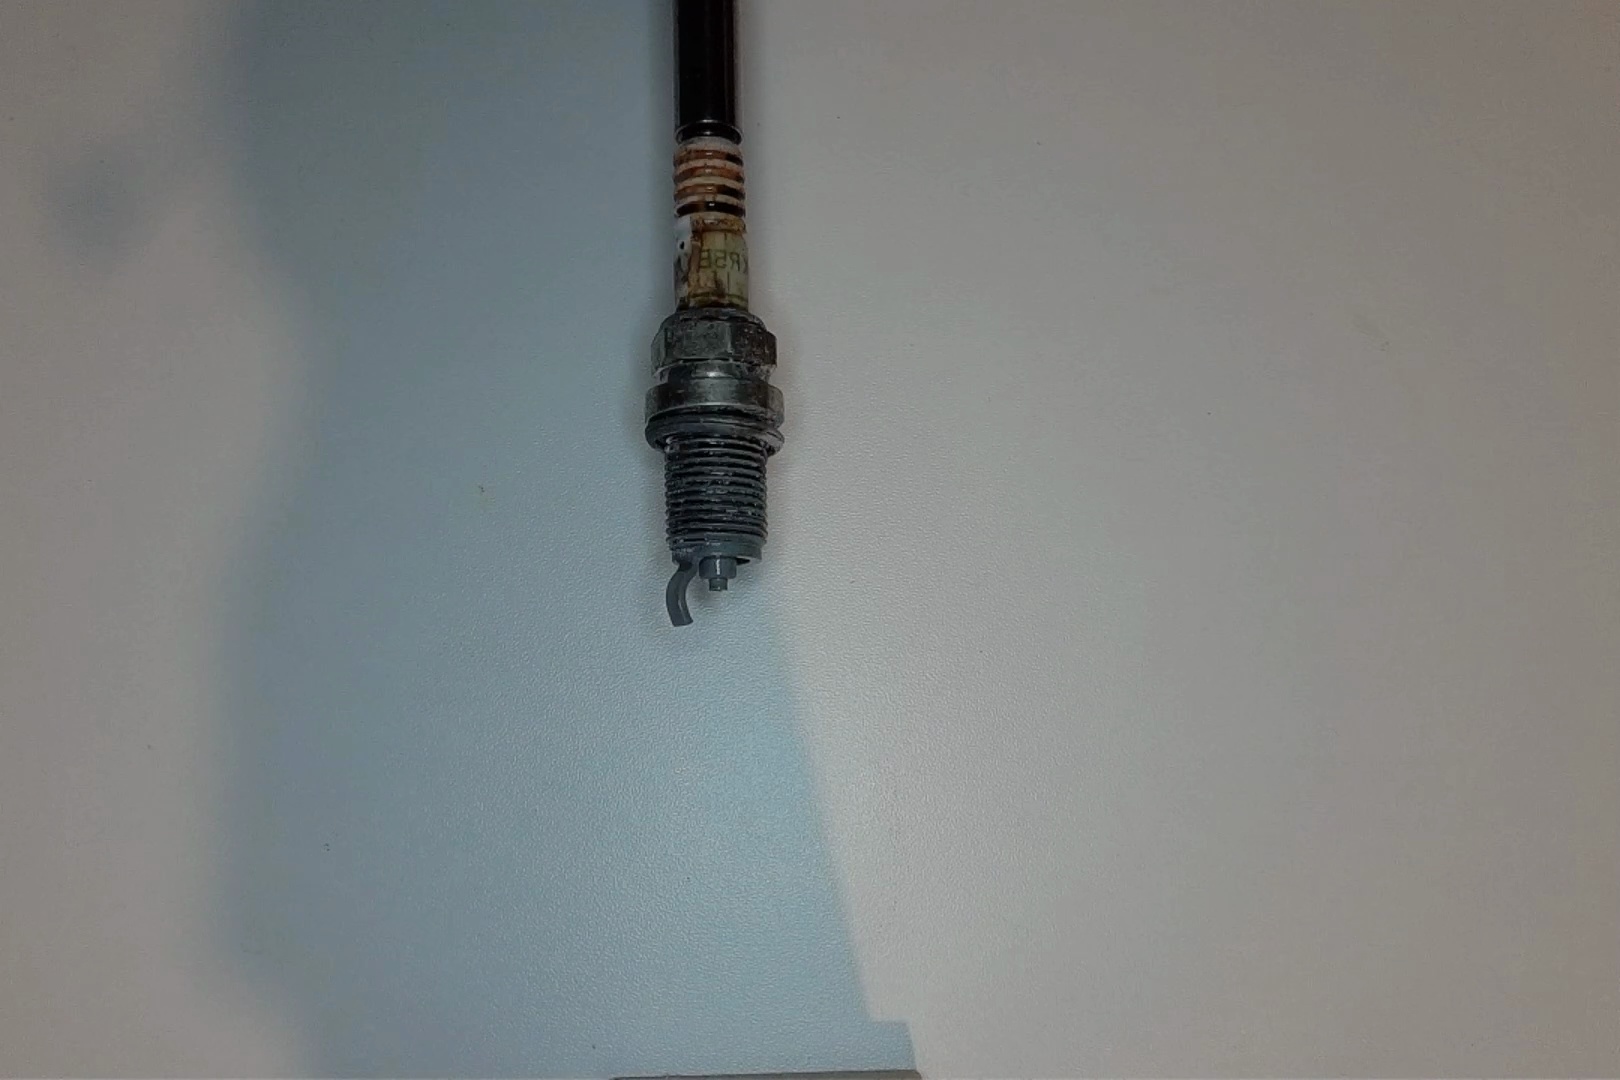
Label: anomaly